Field crop: tomato
Growth stage: 2
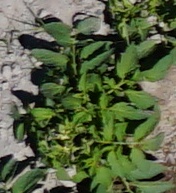
Species: tomato